Milling tool wear sample.
Tool blade image: 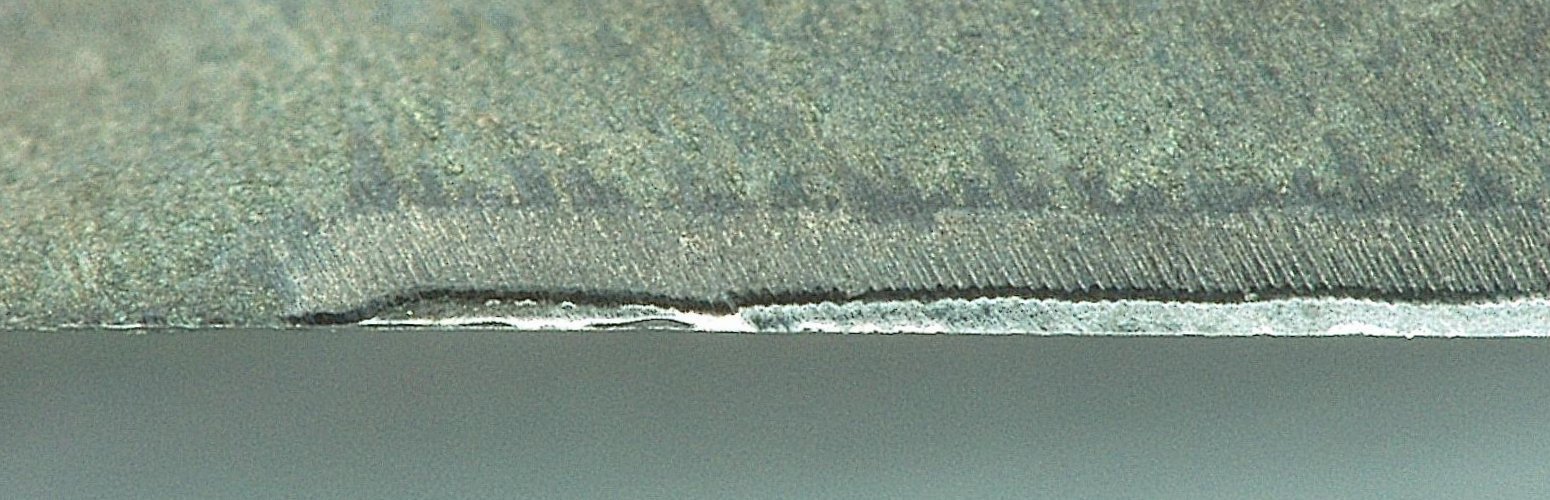
Chip image: 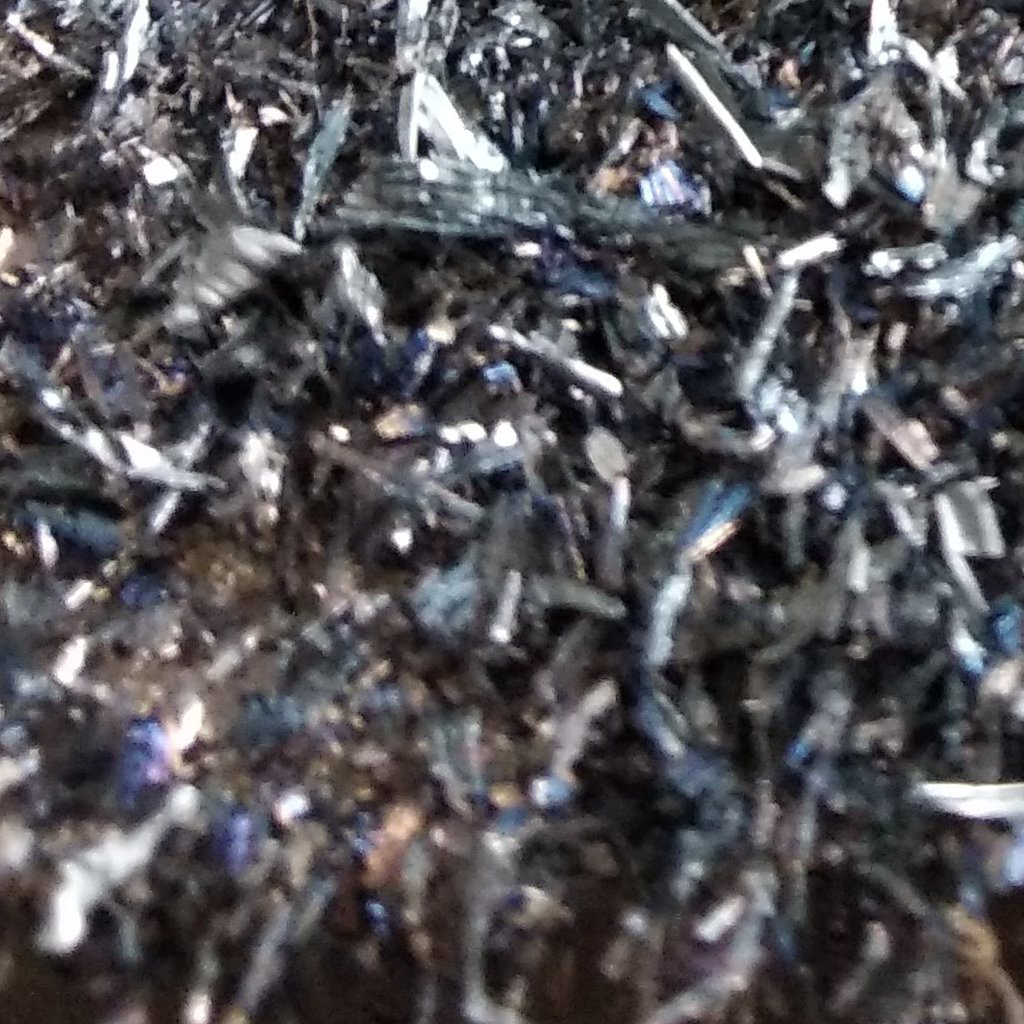
Workpiece image: 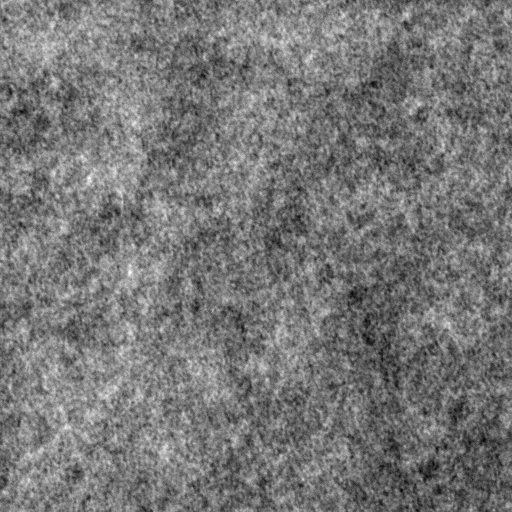
Tool wear state: dulled
Gaps: 40.48
Flank wear: 140.87
Overhang: 14.38
Force-signal Mel-spectrograms (X, Y, Z axes): 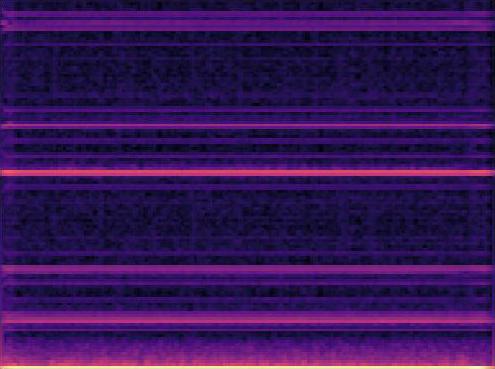 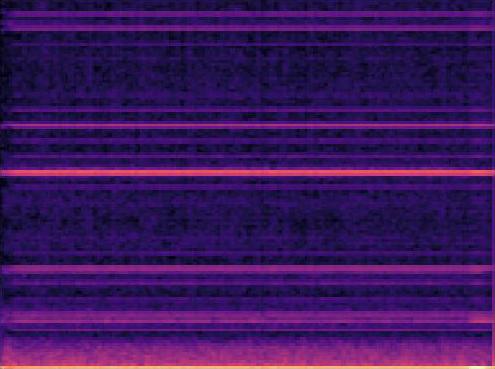 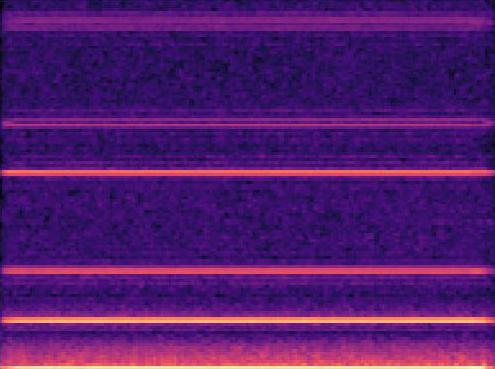
Force-signal scalograms (X, Y, Z axes): 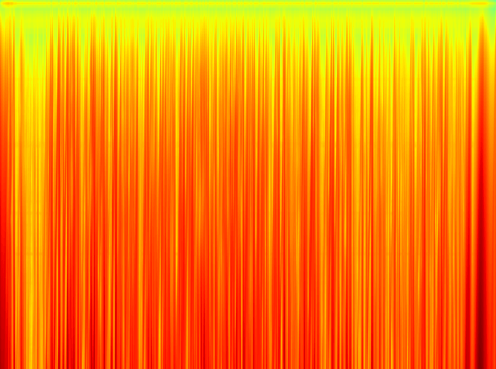 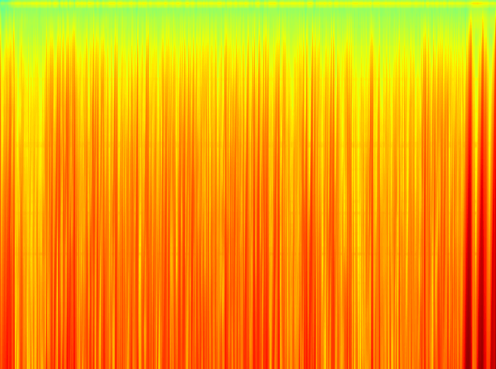 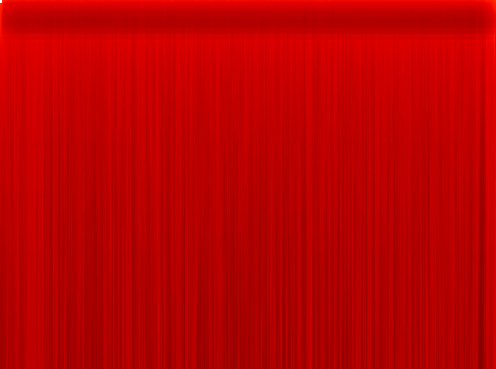
Force phase: accelerated_severe_wear